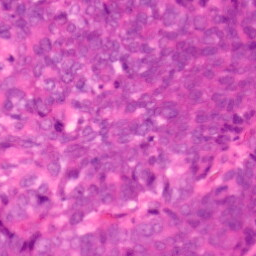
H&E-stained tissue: Colon